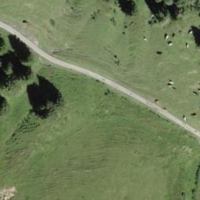
EUNIS habitat code: 23
Species observed at this site:
Alnus alnobetula